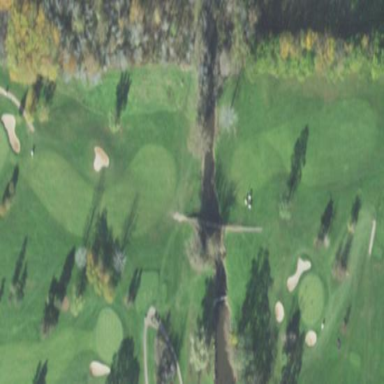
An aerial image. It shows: Grassy area designated as golf fairway.